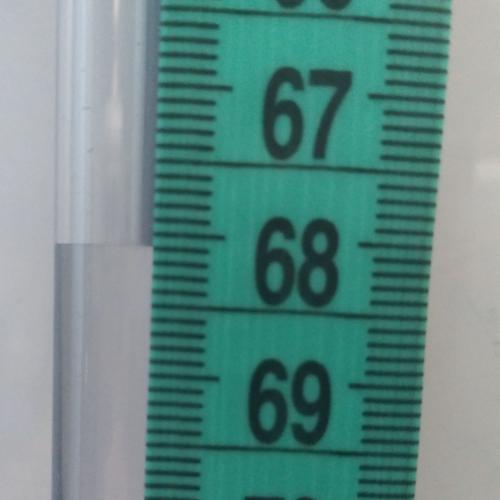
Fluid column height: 68.1 cm